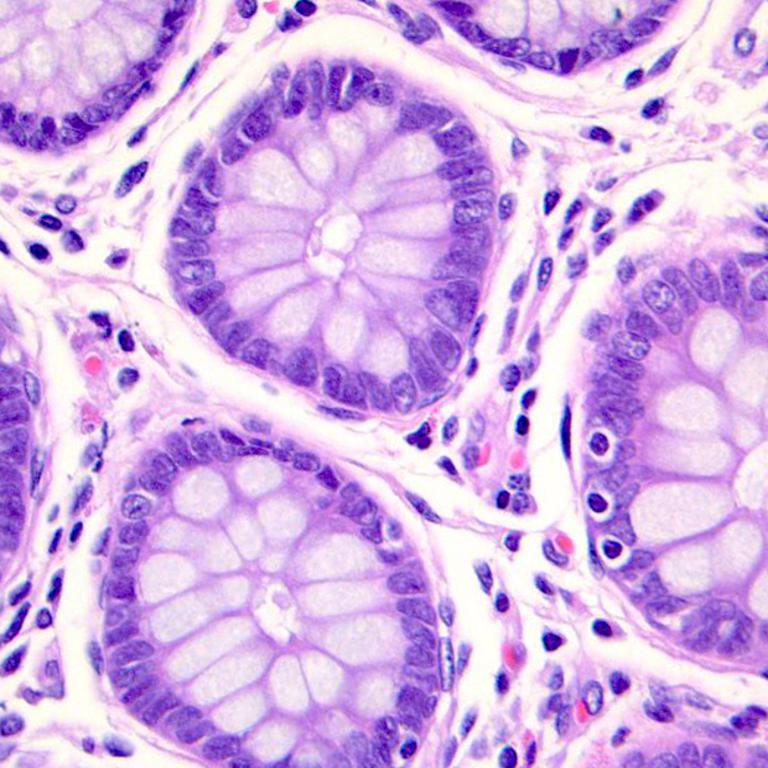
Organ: colon
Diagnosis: benign